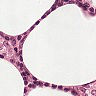
Metastatic tissue present: no